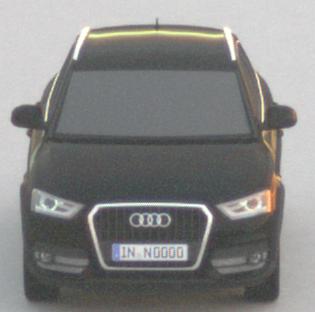
Make: Audi
Model: Q3 1.4 TFSI
Detailed model: Q3 (8U)
Model produced from: 2013/07
Model produced until: 2014/10
Doors: 5
Color: black
Road condition: dry road
Daytime: sunrise or sunset
Contrast: medium contrast